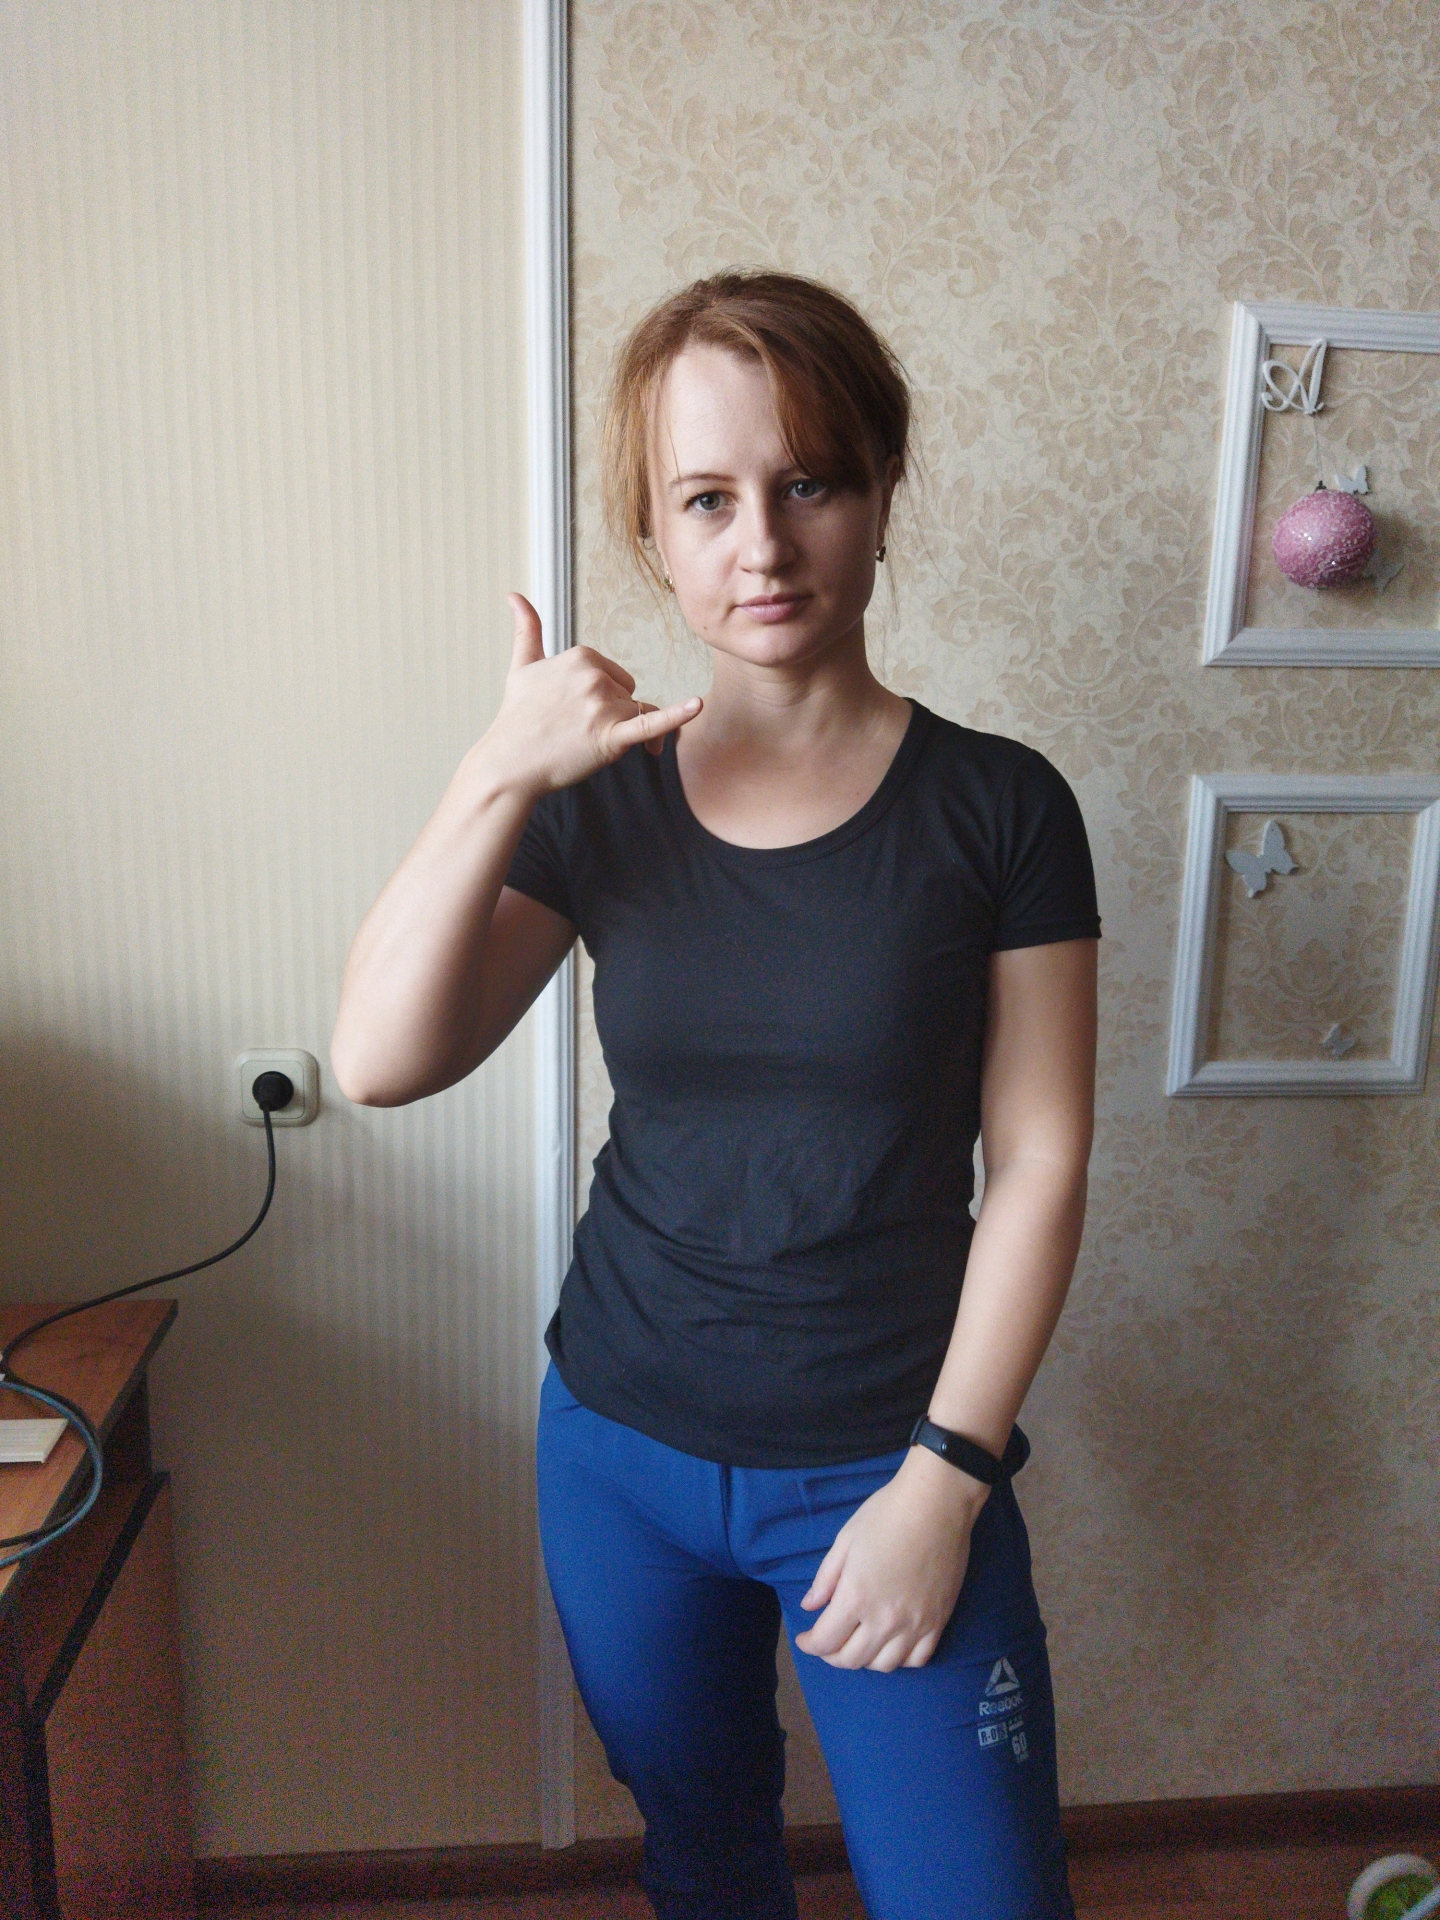
Label: clear